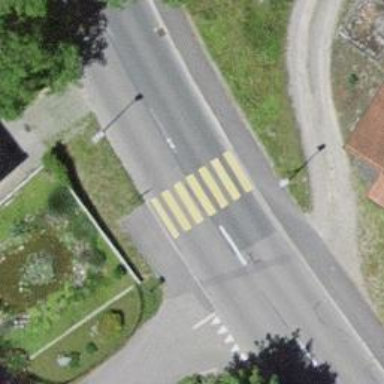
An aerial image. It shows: Uncontrolled road crossing with markings.